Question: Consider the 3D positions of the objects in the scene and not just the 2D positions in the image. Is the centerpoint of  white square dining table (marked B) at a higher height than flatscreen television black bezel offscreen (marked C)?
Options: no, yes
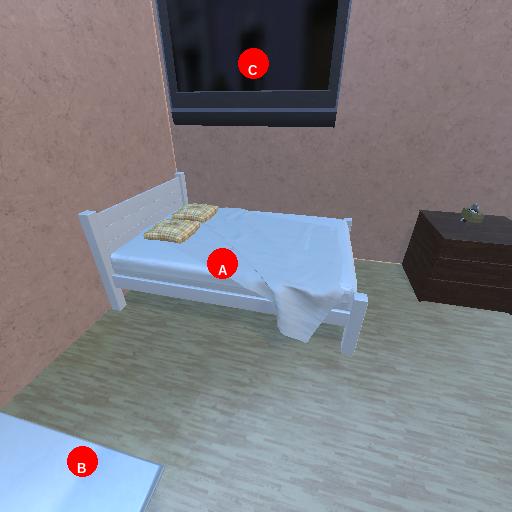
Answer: no